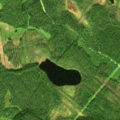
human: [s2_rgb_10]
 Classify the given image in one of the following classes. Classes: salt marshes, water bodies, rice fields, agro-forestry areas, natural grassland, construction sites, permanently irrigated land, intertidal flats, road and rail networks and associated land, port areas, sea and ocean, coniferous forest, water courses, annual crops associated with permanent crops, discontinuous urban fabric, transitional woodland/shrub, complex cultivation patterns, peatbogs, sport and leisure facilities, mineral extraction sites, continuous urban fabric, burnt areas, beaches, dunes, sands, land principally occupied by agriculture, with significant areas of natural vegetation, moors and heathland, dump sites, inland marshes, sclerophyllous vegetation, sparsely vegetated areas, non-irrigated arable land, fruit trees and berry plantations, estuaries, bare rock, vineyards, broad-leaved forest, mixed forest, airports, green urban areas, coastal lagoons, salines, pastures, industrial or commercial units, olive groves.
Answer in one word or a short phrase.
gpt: coniferous forest, mixed forest, transitional woodland/shrub